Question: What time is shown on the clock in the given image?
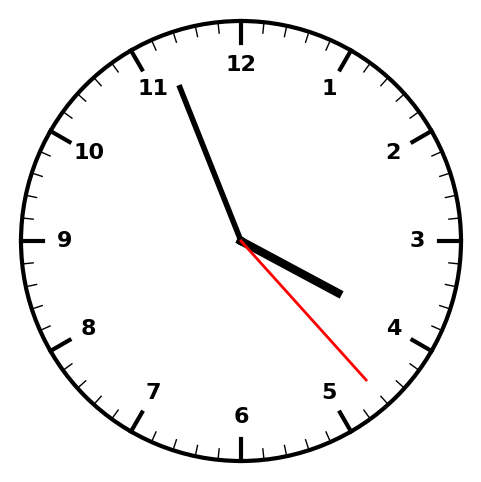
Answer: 03:56:23